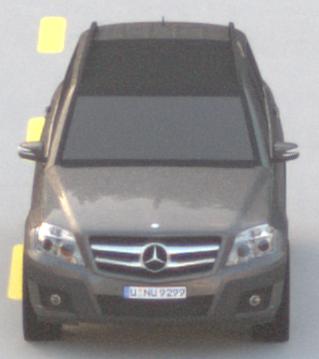
Make: Mercedes-Benz
Model: GLK 280
Detailed model: GLK-Class (204)
Model produced from: 2008/10
Model produced until: 2009/04
Doors: 5
Color: gray
Road condition: dry road
Daytime: sunrise or sunset
Contrast: low contrast